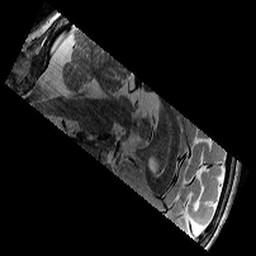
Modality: T2w
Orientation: sagittal
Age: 11
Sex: male
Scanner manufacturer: siemens
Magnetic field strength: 3 T
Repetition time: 9.23 s
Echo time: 0.067 s